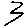
Label: zigzag